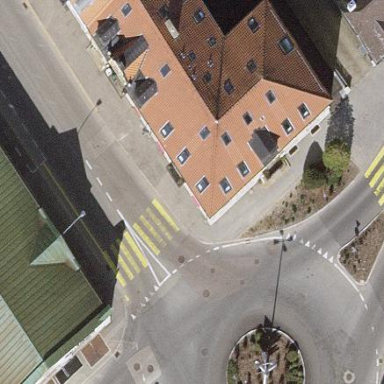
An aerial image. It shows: Apartment building with side-hipped roof.